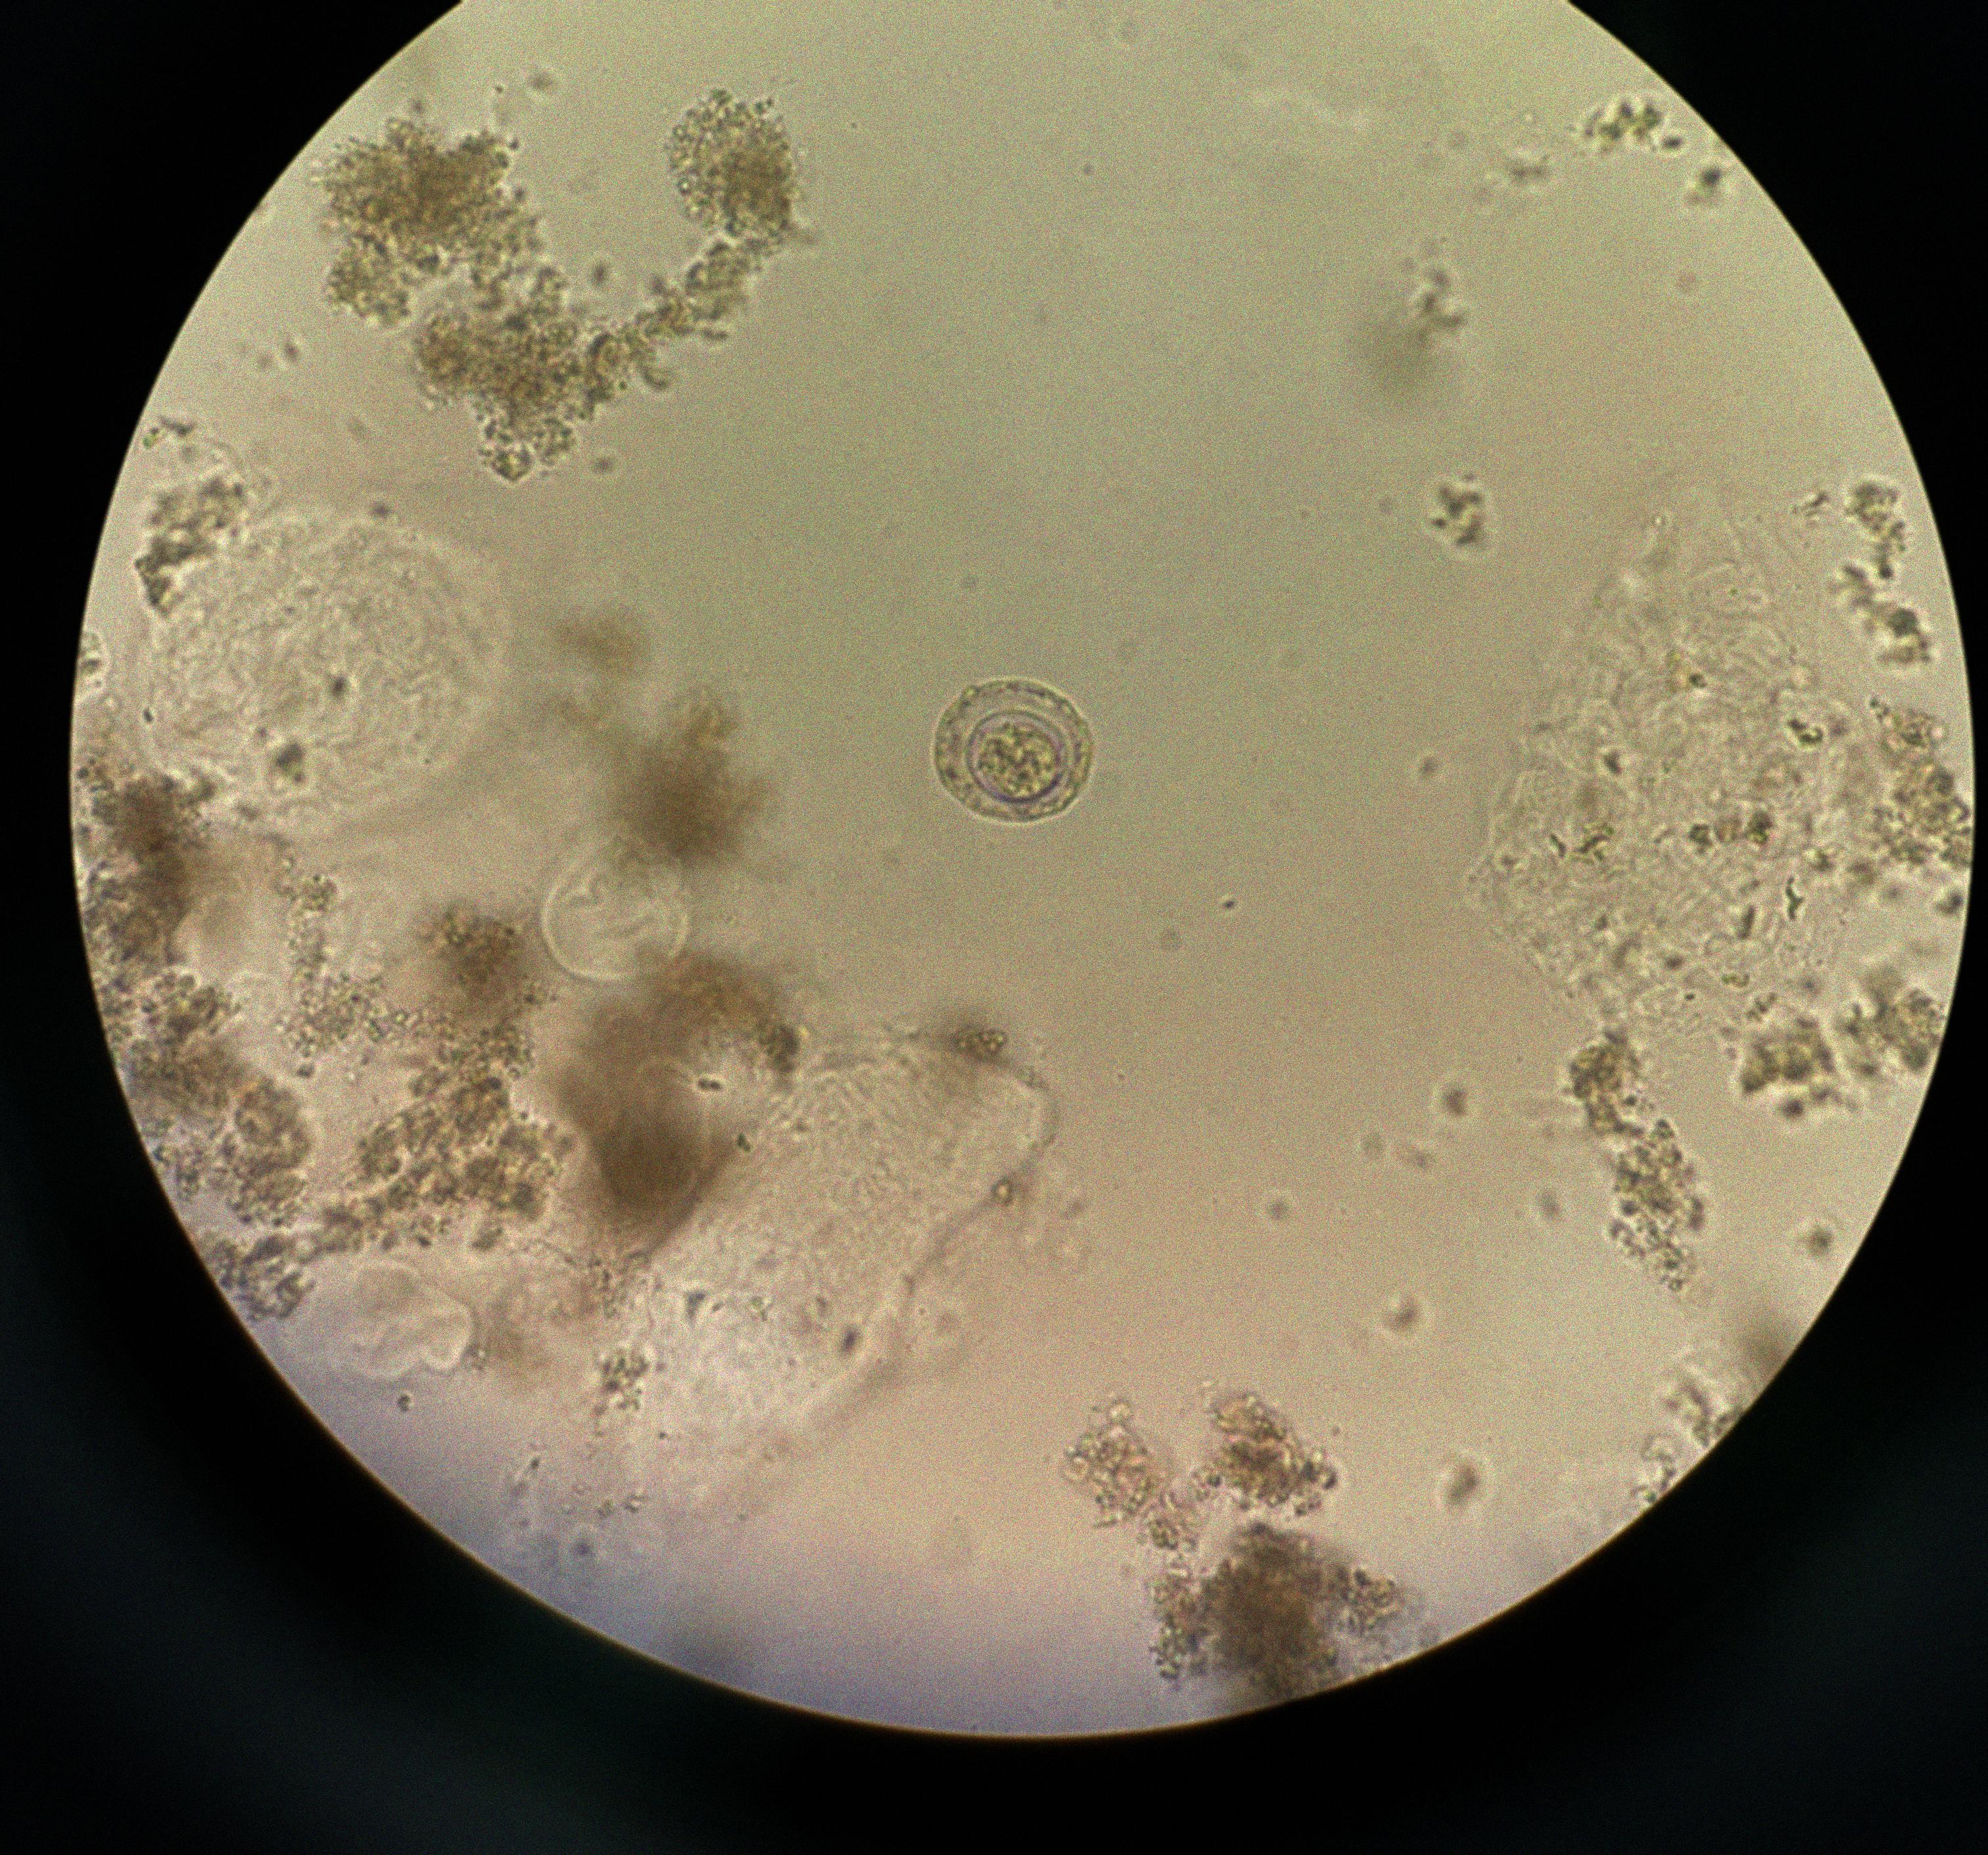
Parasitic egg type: Hymenolepis nana